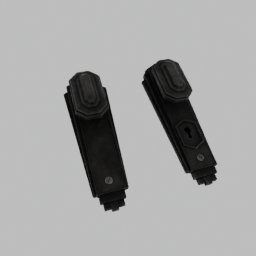
Label: mechanical